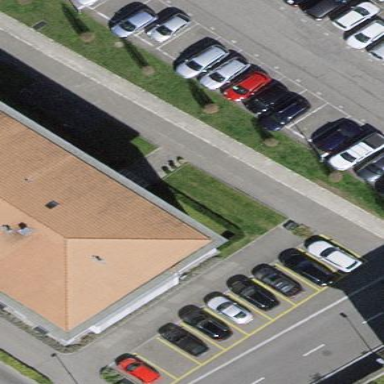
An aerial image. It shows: Street-side parking lot with asphalt surface.